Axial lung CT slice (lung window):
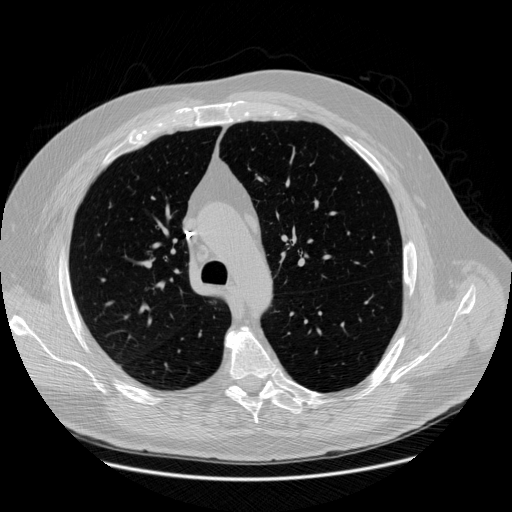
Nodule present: no